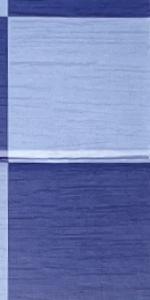
Label: Empty